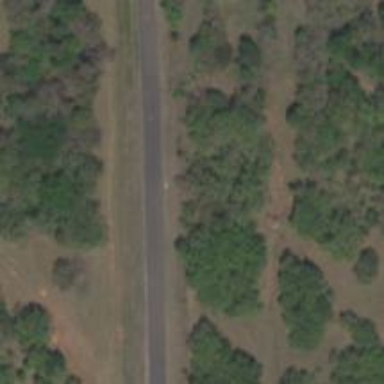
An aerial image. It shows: Tertiary link road.